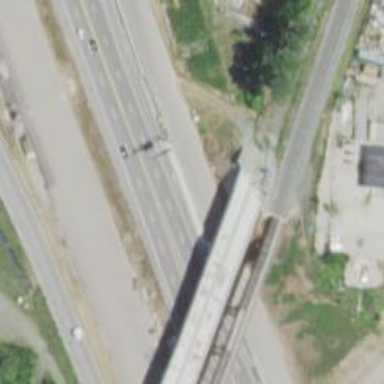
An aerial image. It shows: Bridge over railway line.